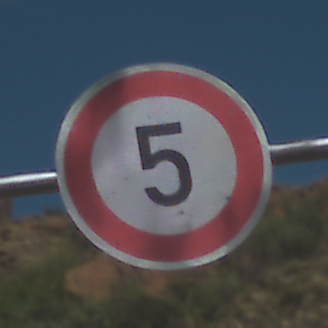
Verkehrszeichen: Geschwindigkeit5
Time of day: Midday
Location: Outdoor (Nature)
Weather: PartlyCloudy
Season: Autumn
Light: Natural